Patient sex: F
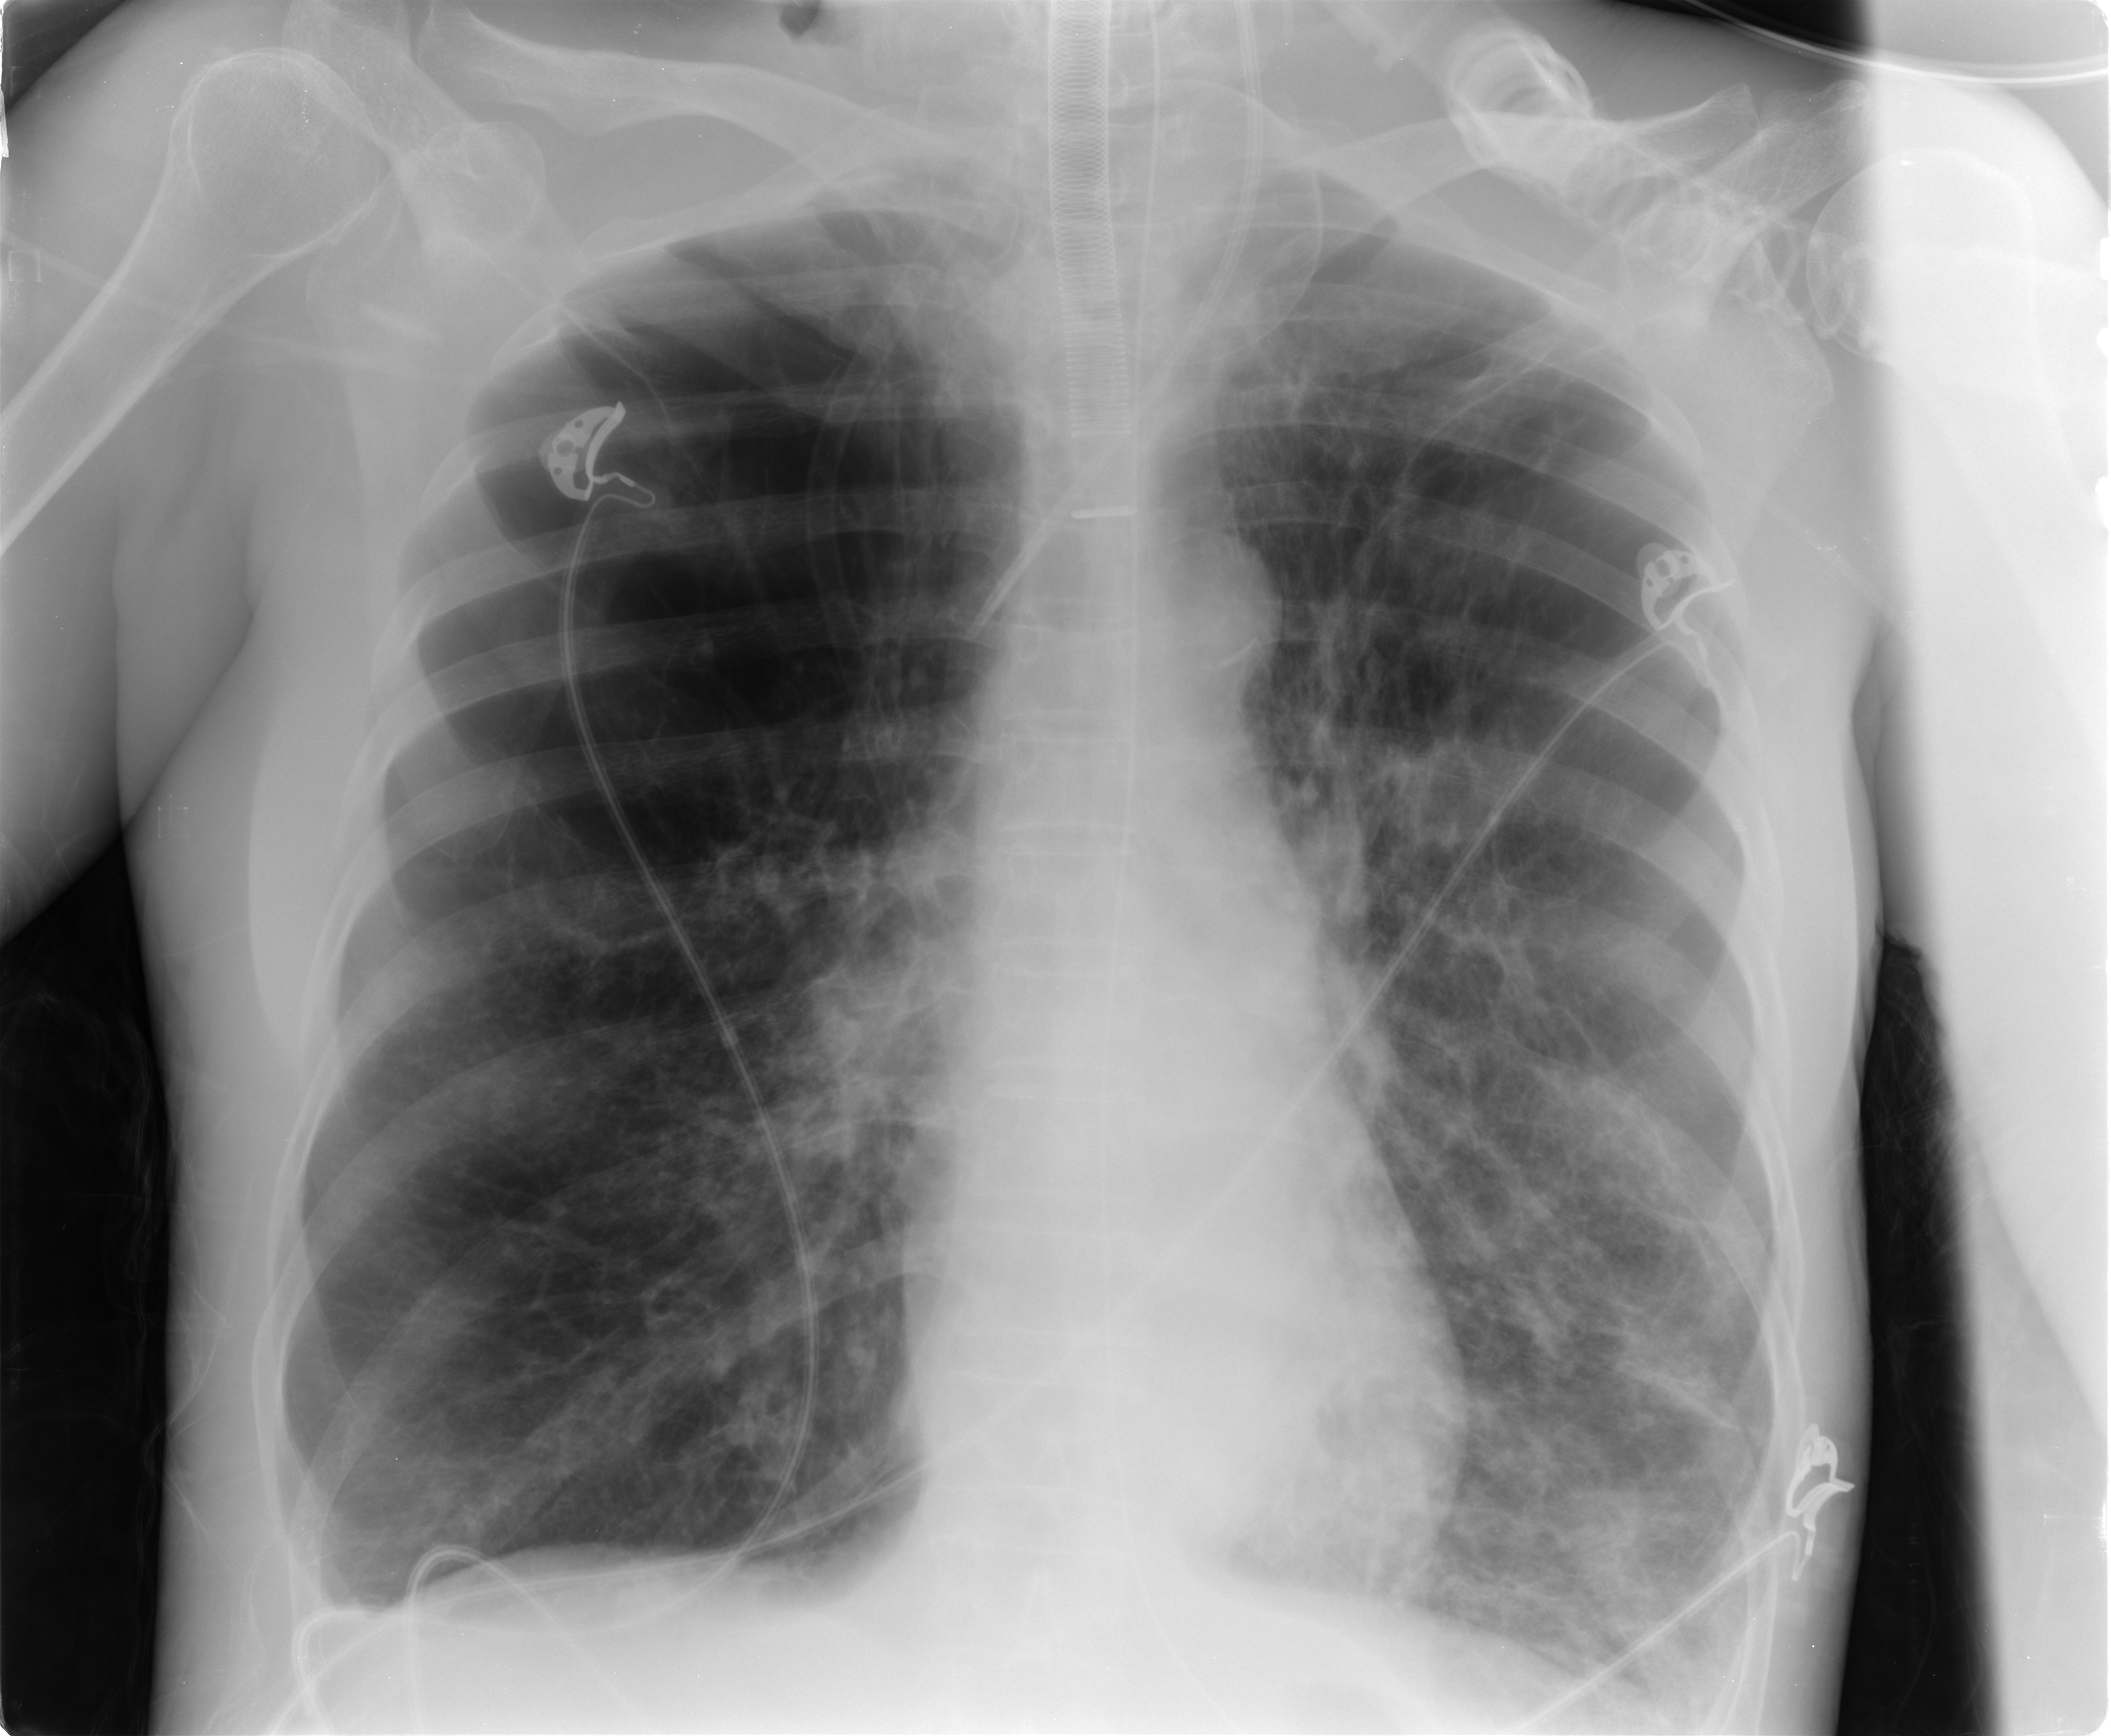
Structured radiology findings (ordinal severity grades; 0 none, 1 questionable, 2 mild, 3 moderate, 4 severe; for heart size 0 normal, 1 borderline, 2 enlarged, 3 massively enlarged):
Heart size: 0
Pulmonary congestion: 0
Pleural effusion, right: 1
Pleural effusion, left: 0
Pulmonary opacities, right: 0
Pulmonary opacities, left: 2
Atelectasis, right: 0
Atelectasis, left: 2